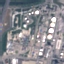
Land use / land cover class: Industrial